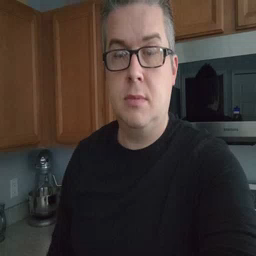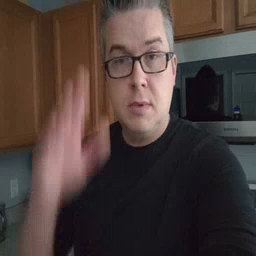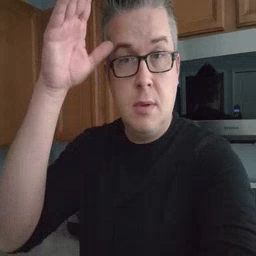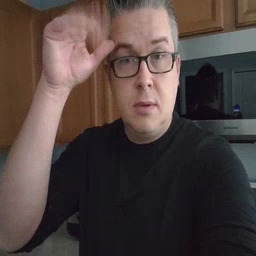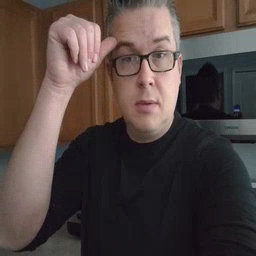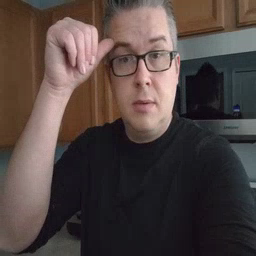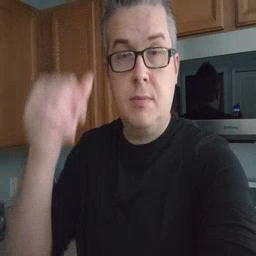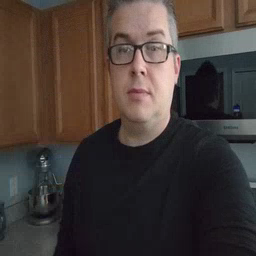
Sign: donkey